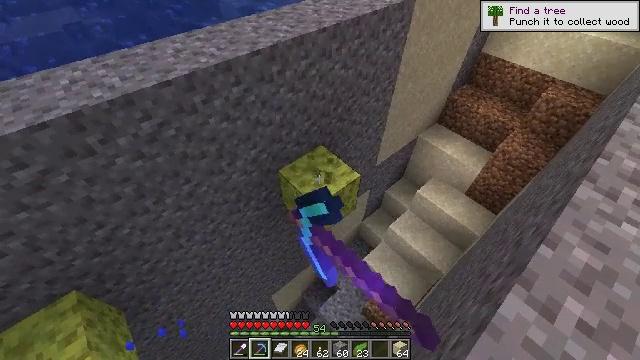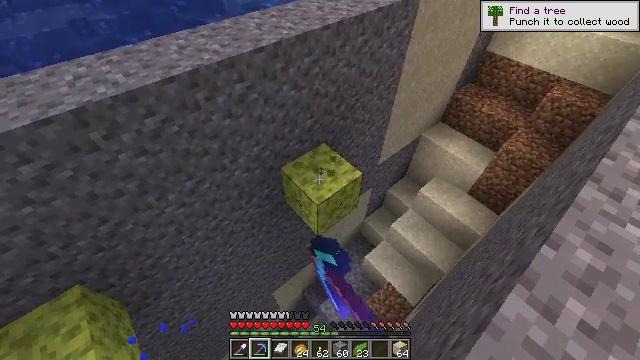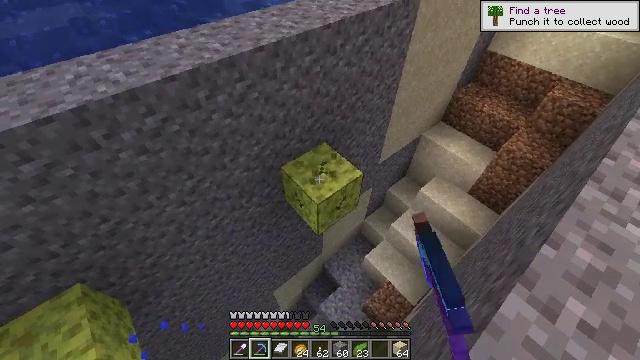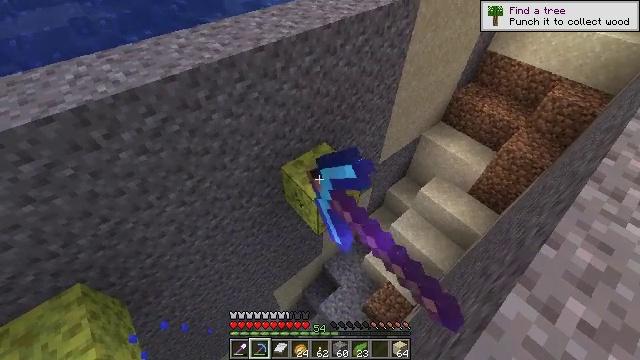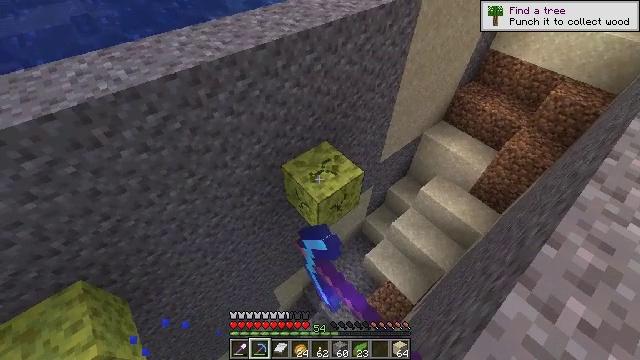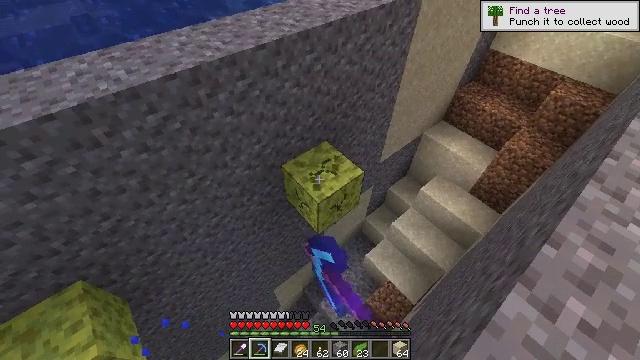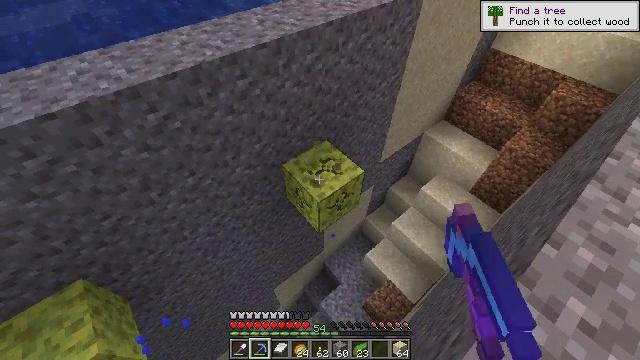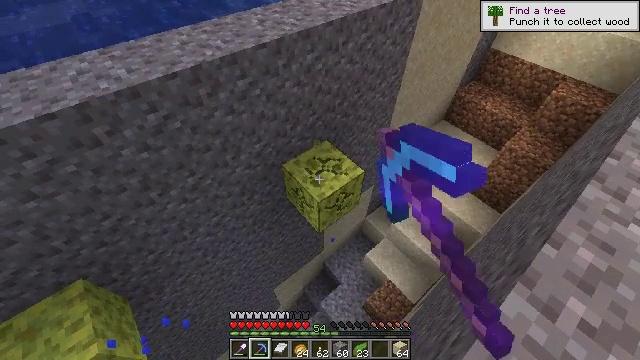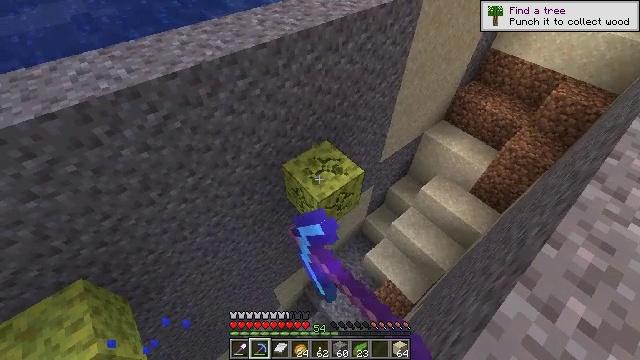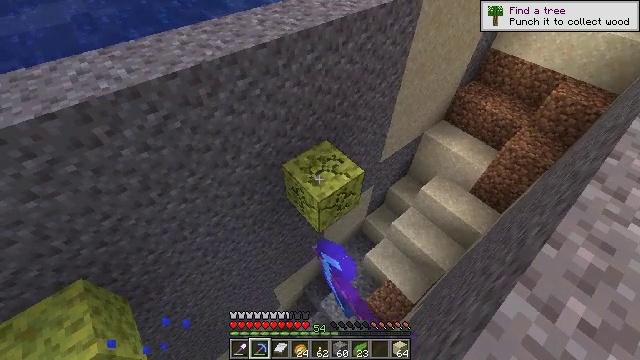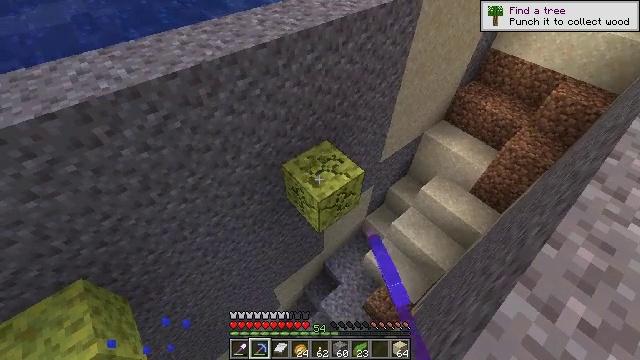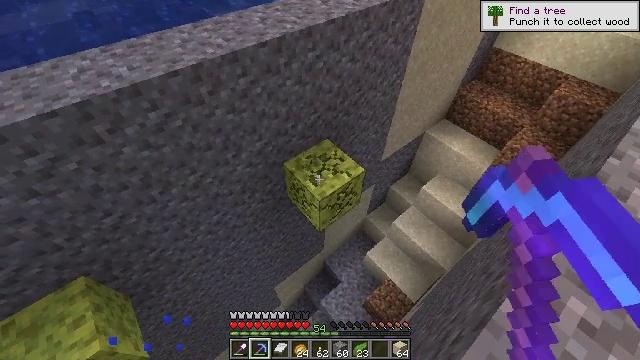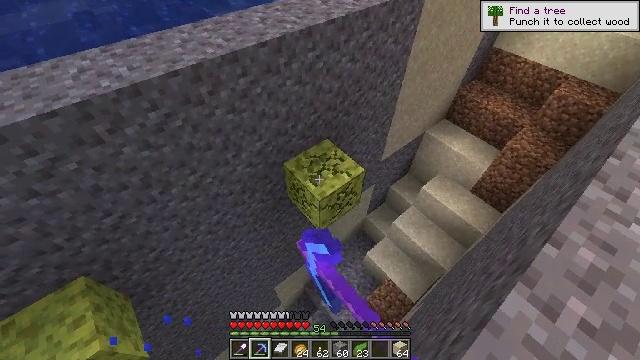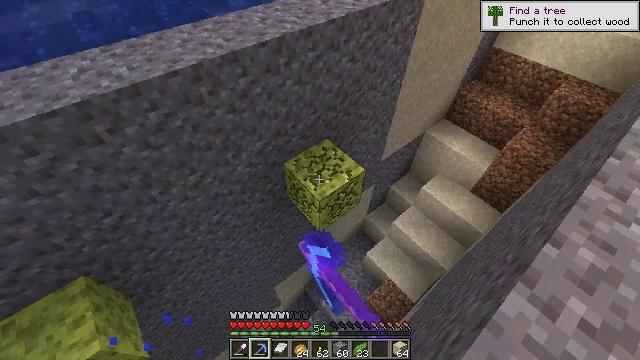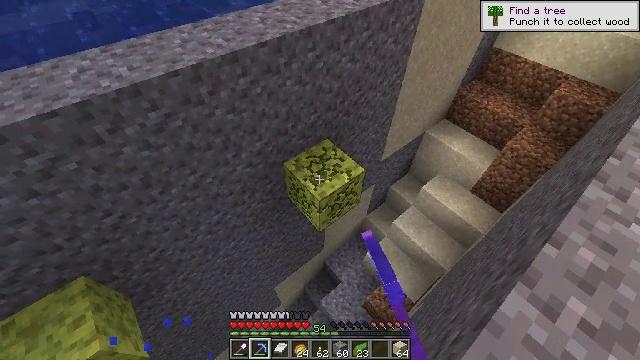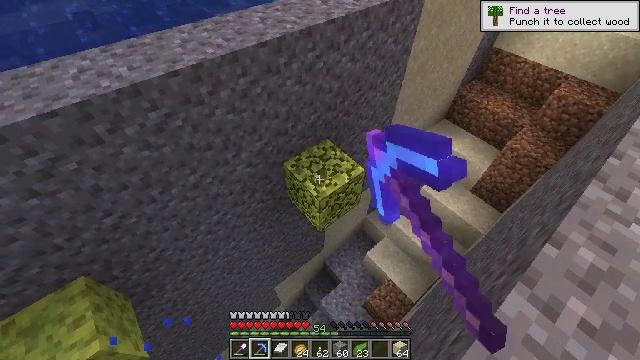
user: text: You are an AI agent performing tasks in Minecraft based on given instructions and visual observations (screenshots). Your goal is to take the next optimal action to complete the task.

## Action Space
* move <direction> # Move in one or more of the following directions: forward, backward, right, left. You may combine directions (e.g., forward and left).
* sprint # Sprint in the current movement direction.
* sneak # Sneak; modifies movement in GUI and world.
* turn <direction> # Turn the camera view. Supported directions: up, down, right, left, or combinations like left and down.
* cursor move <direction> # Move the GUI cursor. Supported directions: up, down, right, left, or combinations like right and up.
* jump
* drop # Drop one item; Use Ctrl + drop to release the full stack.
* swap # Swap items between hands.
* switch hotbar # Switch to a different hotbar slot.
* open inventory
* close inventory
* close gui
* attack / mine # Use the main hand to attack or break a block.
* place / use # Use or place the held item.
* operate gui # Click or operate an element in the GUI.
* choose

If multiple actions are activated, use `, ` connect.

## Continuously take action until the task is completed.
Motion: motion action
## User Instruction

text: Acquire a wet sponge from an ocean monument.
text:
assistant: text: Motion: sneak, attack / mine
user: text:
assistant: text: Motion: sneak, attack / mine
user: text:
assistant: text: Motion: sneak, attack / mine
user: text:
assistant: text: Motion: sneak, attack / mine
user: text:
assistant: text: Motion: sneak, attack / mine
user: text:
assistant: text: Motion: sneak, attack / mine
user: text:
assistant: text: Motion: sneak, attack / mine
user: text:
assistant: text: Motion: sneak, attack / mine
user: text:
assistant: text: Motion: sneak, attack / mine
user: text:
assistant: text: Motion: sneak, attack / mine
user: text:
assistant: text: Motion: sneak, attack / mine
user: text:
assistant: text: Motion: sneak, attack / mine
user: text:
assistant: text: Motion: sneak, attack / mine
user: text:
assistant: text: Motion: sneak, attack / mine
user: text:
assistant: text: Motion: sneak, attack / mine
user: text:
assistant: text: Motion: sneak, attack / mine
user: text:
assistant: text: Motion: sneak, attack / mine
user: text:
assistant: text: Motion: sneak, attack / mine
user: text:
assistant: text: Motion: move left, sneak, turn left, attack / mine
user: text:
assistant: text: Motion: move left, sneak, turn left, attack / mine
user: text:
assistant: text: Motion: move left, sneak, turn left
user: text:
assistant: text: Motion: move left, sneak, turn left and down
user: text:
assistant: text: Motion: move left, sneak, turn left
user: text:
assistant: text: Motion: move left, sneak, turn left
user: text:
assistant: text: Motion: move left, sneak, turn left and up
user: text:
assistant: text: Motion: move forward and move left, sneak, turn left
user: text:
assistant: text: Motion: move forward and move left, sneak, turn left
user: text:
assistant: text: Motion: move forward and move left, sneak, turn left
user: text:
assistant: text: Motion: move forward and move left, sneak, turn left
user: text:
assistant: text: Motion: move forward and move left, sneak